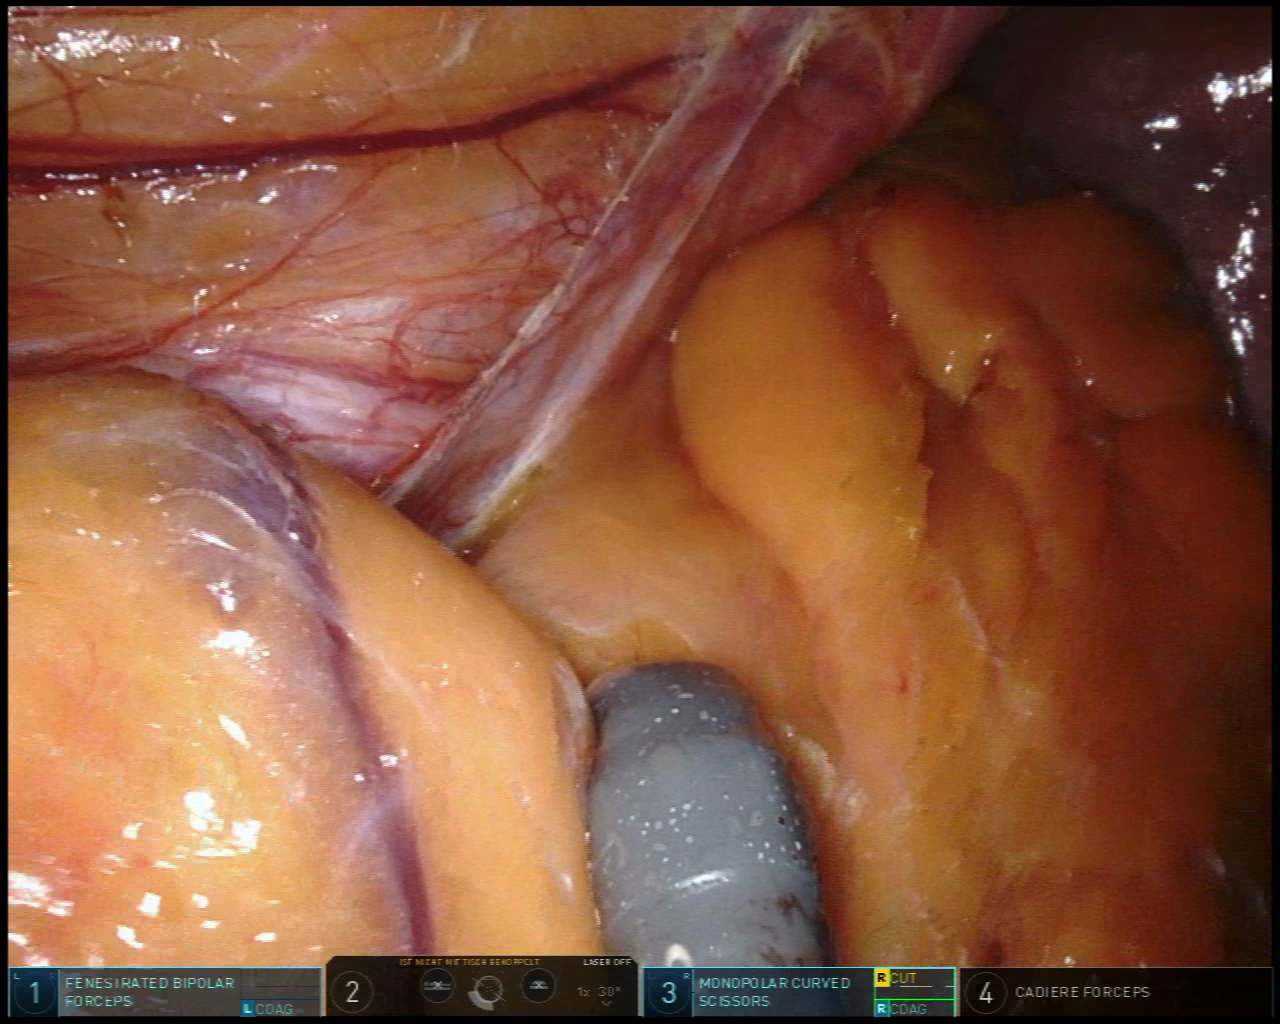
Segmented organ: ureter
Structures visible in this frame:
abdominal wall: yes
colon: no
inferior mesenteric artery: no
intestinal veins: no
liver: no
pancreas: no
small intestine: no
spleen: no
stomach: no
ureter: yes
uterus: no
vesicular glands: no